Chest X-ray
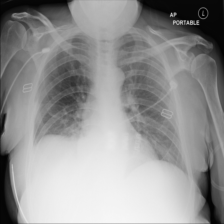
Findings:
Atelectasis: negative
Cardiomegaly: negative
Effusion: negative
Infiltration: negative
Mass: negative
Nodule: negative
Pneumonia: negative
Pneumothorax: negative
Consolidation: negative
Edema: negative
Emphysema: negative
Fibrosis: negative
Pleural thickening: negative
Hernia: negative